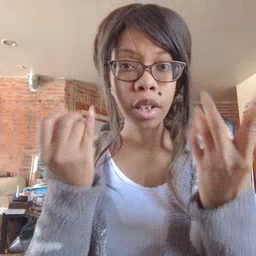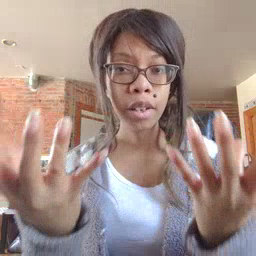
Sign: many